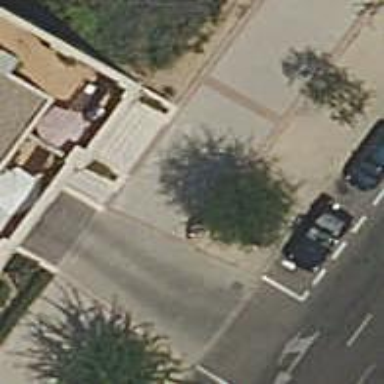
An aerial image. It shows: Motorcycle parking area.